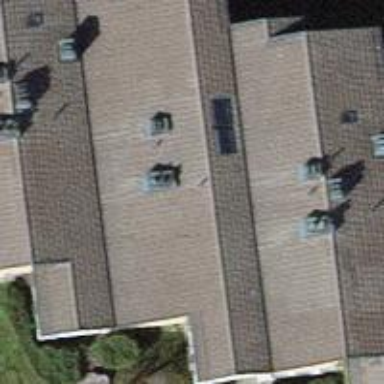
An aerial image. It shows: Building with gabled roof.